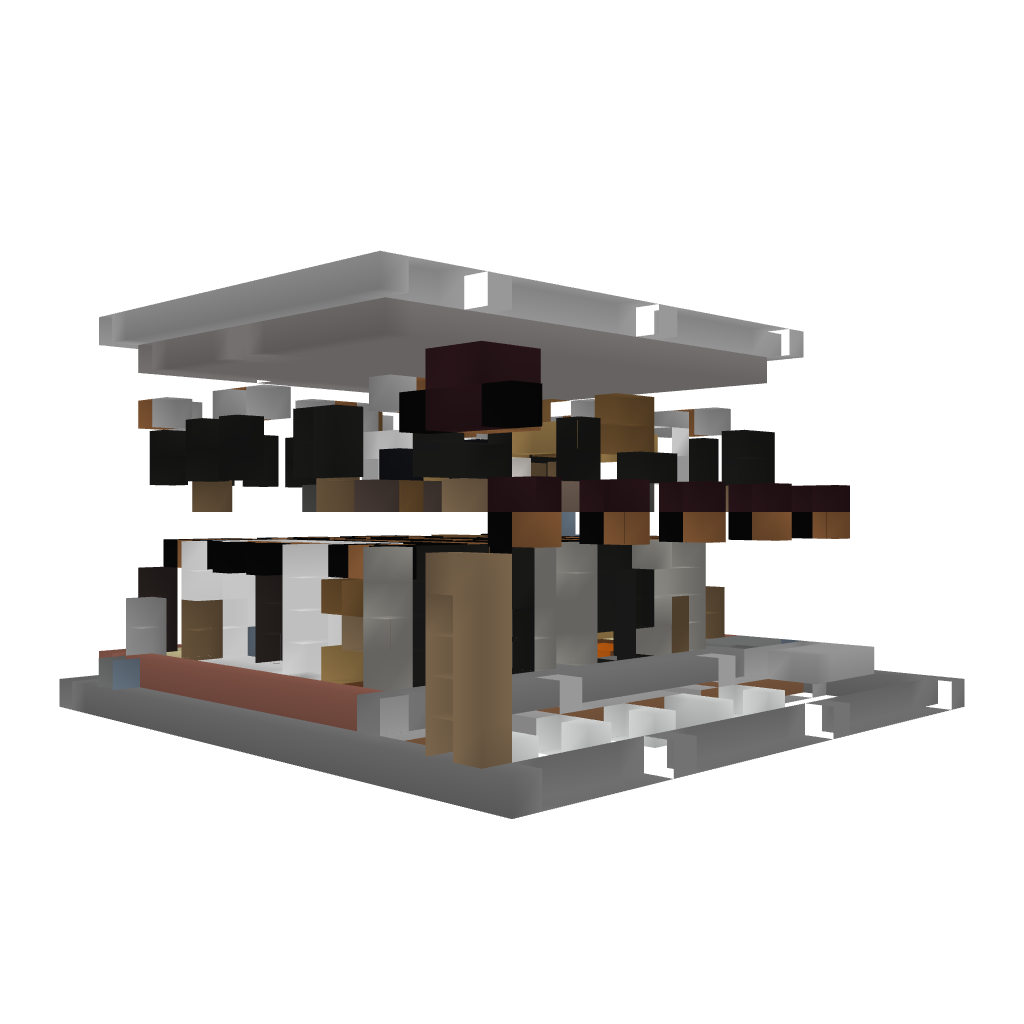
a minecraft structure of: Lower-class Modern Convenience Store with Apartments